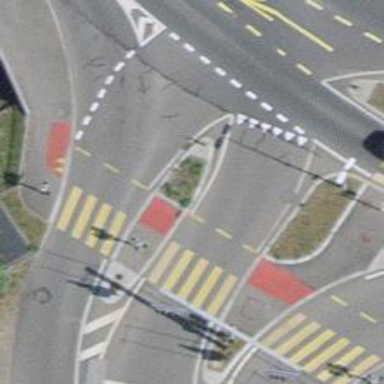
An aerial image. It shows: Crossing with traffic signals.